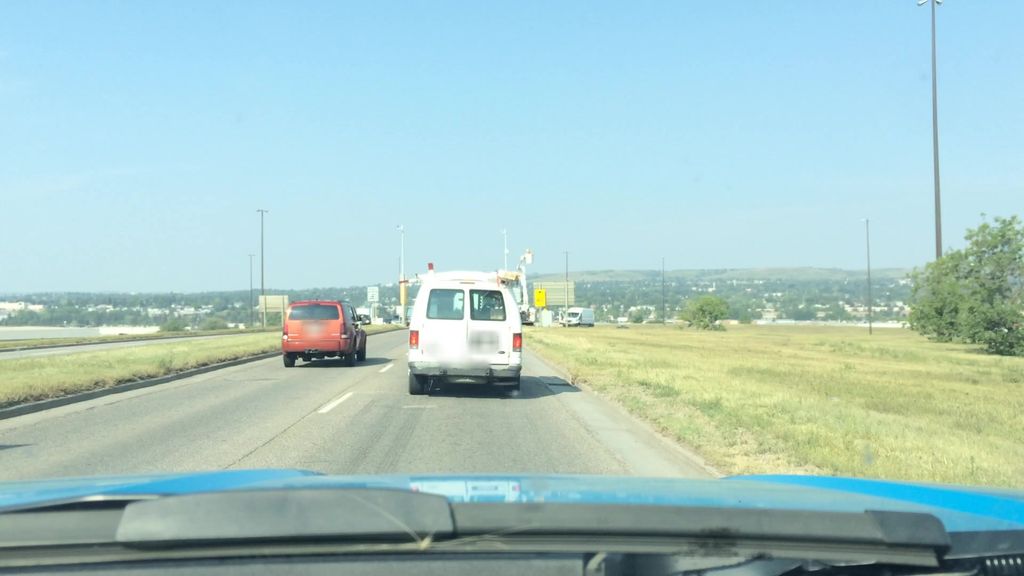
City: calgary